Interaction volume radius: 10 \u00c5
Interaction volume height: 10 \u00c5
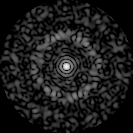
Disorder parameter: 0.8552